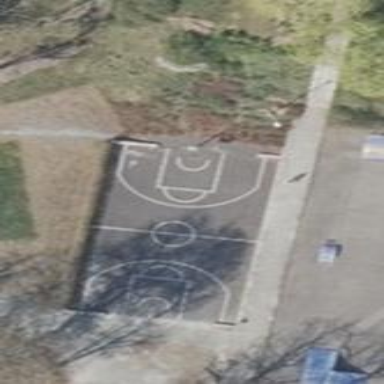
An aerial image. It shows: Basketball court in the leisure land pitch.